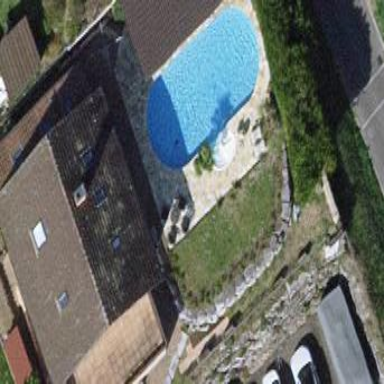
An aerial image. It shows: Swimming pool located in leisure land.